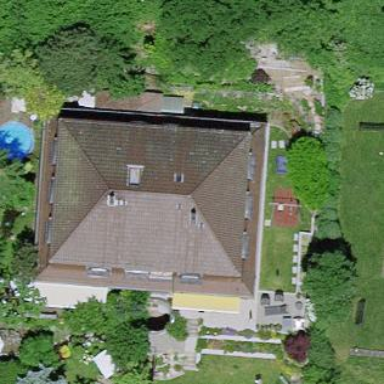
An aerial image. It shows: Residential building.